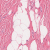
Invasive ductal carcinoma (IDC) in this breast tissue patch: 0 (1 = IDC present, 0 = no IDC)